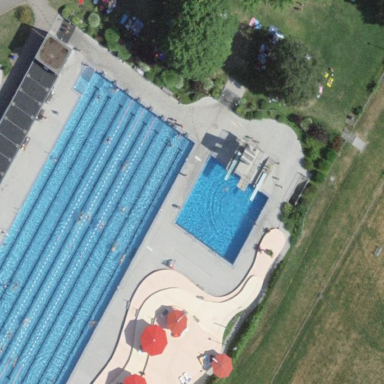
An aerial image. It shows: Swimming pool located in leisure land.